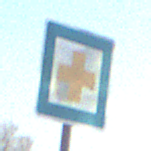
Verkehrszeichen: ErsteHilfe
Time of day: MorningAfternoon
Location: Outdoor (Suburban)
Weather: PartlyCloudy
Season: NotSpecified
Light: Natural